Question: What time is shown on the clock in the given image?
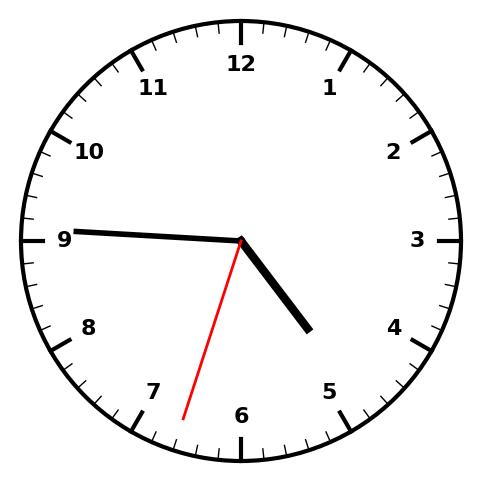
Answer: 04:45:33